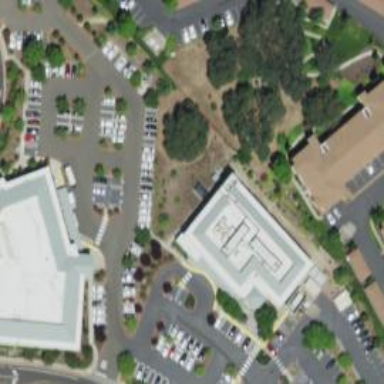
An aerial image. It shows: Healthcare clinic.